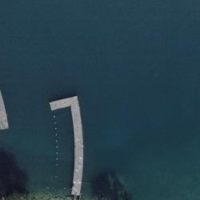
EUNIS habitat code: 14
Species observed at this site:
Cygnus olor